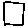
Label: square